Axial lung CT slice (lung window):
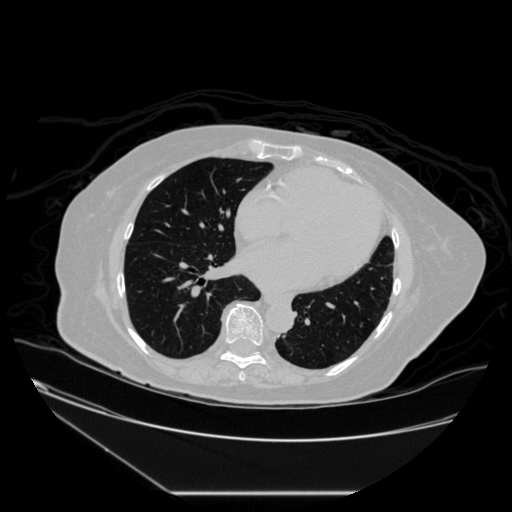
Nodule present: no